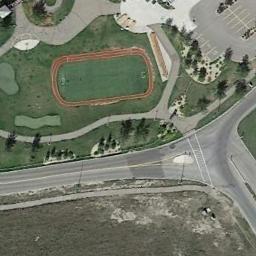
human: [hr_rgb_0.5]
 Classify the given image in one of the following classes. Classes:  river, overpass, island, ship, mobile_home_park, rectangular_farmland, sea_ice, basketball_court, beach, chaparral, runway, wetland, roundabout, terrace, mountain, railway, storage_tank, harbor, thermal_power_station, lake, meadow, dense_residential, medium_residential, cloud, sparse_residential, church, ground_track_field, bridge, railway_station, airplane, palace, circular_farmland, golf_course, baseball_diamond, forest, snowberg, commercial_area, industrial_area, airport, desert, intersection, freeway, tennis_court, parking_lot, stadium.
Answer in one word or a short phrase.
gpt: ground_track_field